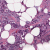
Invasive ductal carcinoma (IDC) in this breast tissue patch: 1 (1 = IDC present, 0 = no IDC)